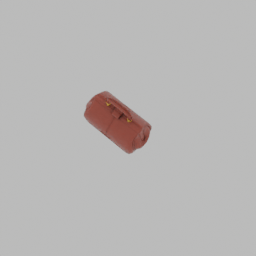
Label: tools